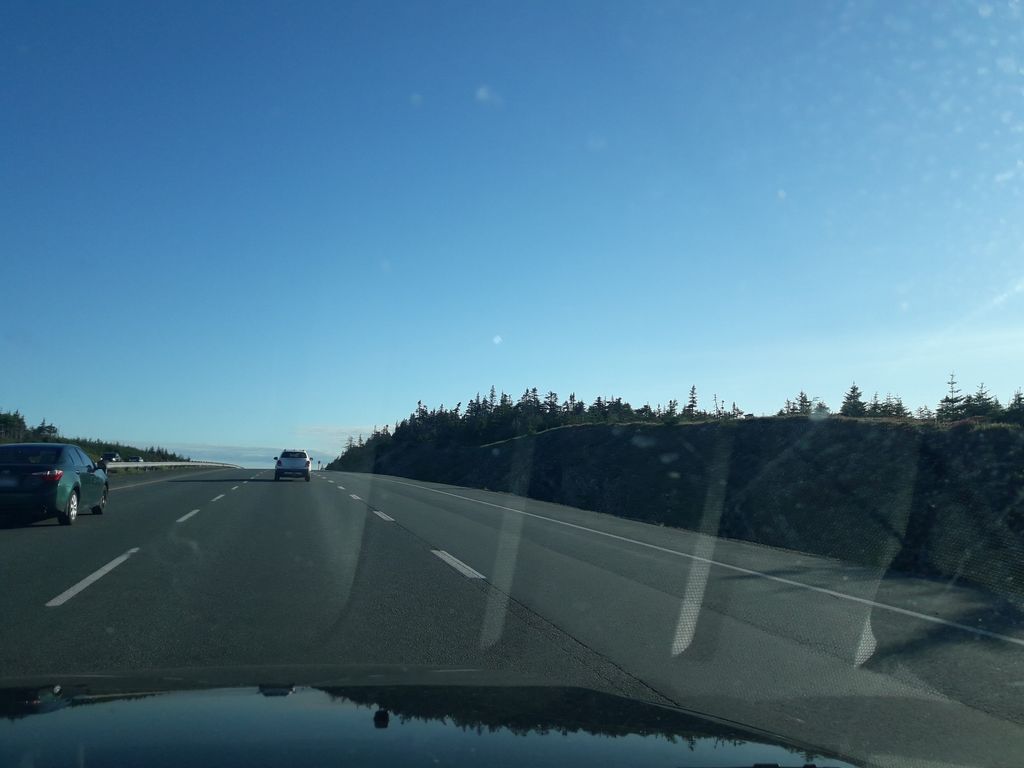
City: st_johns